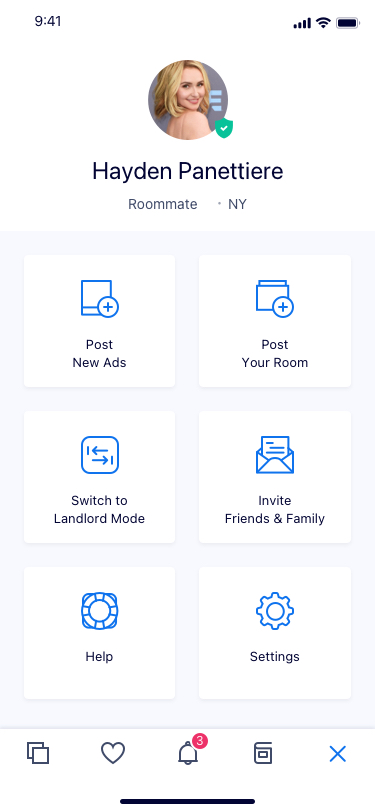
Text in this UI design:

Hayden Panettiere
Roommate
NY
·
Post
Your Room
Settings
Post
New Ads
Help
Invite
Friends & Family
Switch to
Landlord Mode